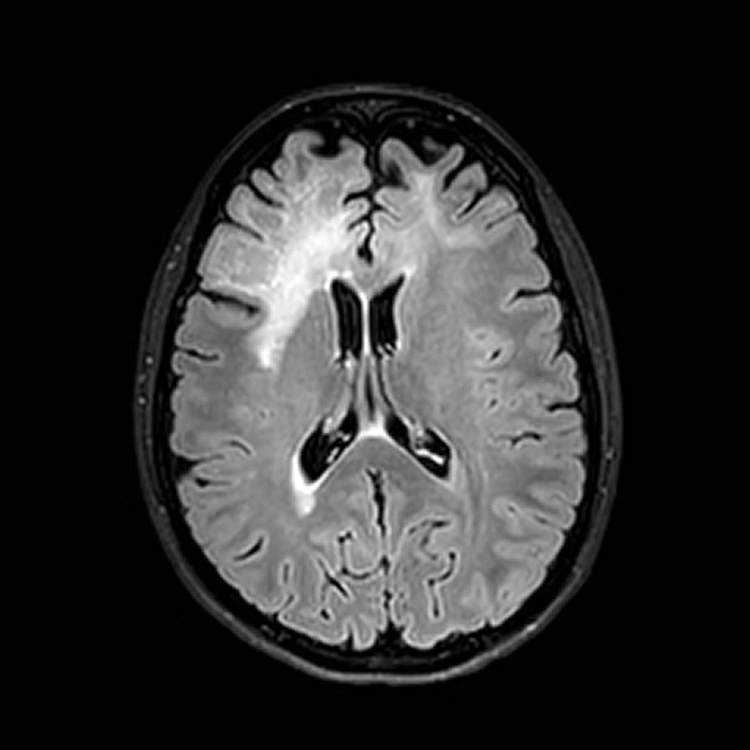
Label: notumor